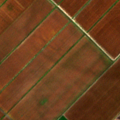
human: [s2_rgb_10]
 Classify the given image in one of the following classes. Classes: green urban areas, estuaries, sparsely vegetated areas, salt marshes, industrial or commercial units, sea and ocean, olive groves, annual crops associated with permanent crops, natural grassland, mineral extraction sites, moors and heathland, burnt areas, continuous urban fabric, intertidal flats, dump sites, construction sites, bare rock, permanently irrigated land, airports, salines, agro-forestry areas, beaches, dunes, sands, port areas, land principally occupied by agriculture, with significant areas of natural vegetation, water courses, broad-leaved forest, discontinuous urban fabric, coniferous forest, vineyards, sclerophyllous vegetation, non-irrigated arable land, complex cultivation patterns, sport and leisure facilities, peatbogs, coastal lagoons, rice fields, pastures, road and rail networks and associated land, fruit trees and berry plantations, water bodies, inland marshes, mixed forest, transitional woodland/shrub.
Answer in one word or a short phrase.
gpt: non-irrigated arable land